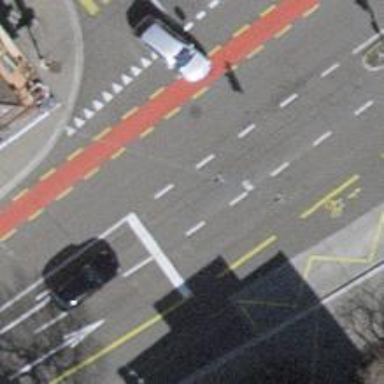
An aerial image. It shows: Road with traffic signals.